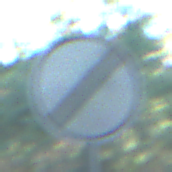
Verkehrszeichen: EndeSaemtlicherBegrenzungen
Umgebung: Outdoor, Nature
Tageszeit: MorningAfternoon
Wetter: Clear
Licht: Natural
Jahreszeit: NotSpecified
Kontrast: LowContrast